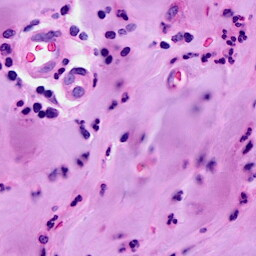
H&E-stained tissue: Breast